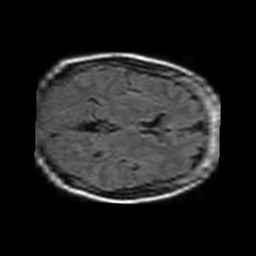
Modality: FLAIR
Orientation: axial
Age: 37
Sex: male
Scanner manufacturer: philips
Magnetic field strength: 1.5 T
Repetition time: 6 s
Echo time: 0.12 s